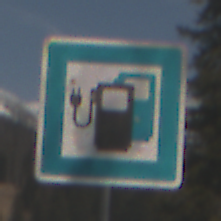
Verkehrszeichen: LadestationFuerElektrofahrzeuge
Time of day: Midday
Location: Outdoor (Nature)
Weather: PartlyCloudy
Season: NotSpecified
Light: Natural